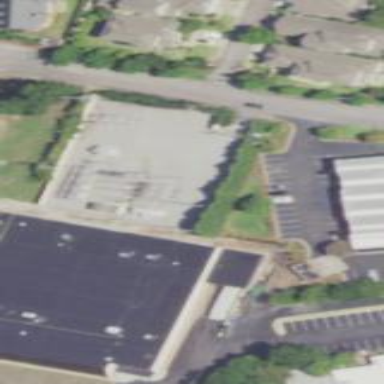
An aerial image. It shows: Distribution level power substation enclosed by fence.